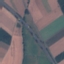
Land use / land cover: Highway